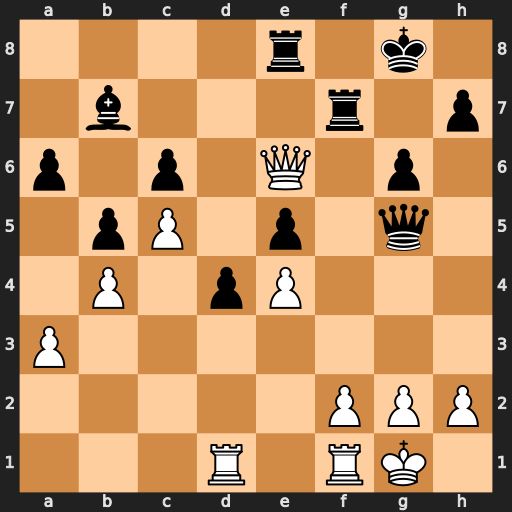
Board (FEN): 4r1k1/1b3r1p/p1p1Q1p1/1pP1p1q1/1P1pP3/P7/5PPP/3R1RK1
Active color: w
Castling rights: -
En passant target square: -
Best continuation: Qxe8+